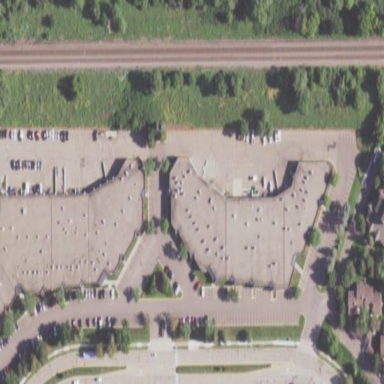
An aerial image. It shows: Building.